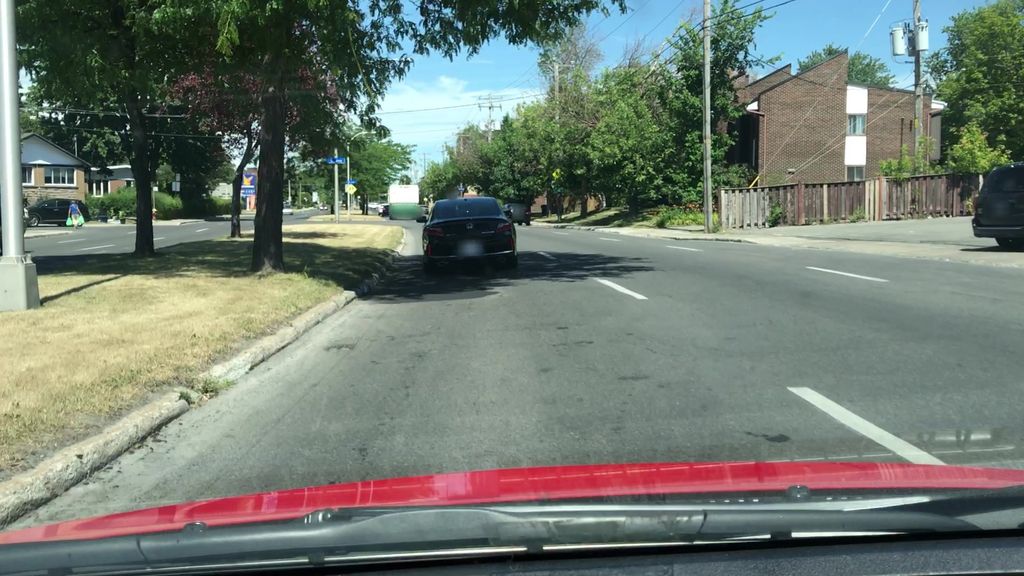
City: montreal